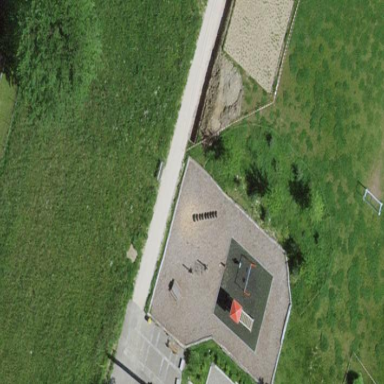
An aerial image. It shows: Playground area for leisure activities on the land.